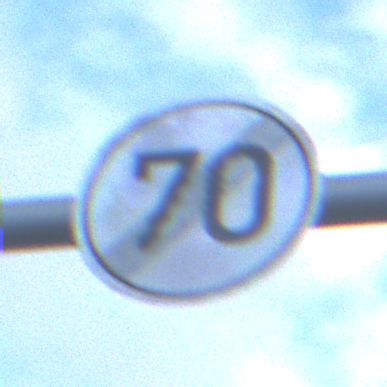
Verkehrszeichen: EndeGeschwindigkeit70
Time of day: SunriseSunset
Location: Outdoor (Suburban)
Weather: PartlyCloudy
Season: NotSpecified
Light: Natural